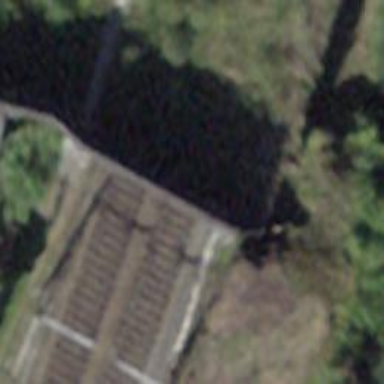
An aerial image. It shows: Single-track electrified railway with contact line.